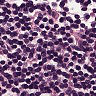
Metastatic tissue present: no